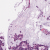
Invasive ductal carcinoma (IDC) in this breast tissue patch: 1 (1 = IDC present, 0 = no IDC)